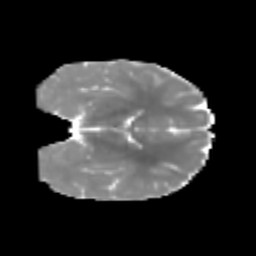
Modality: MD
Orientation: coronal
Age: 7
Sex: male
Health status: healthy